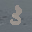
Label: 3